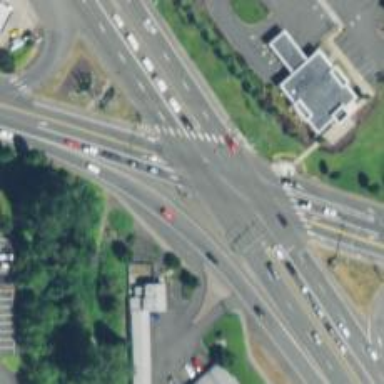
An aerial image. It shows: Trunk link highway.